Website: lowes
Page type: newsletter-management
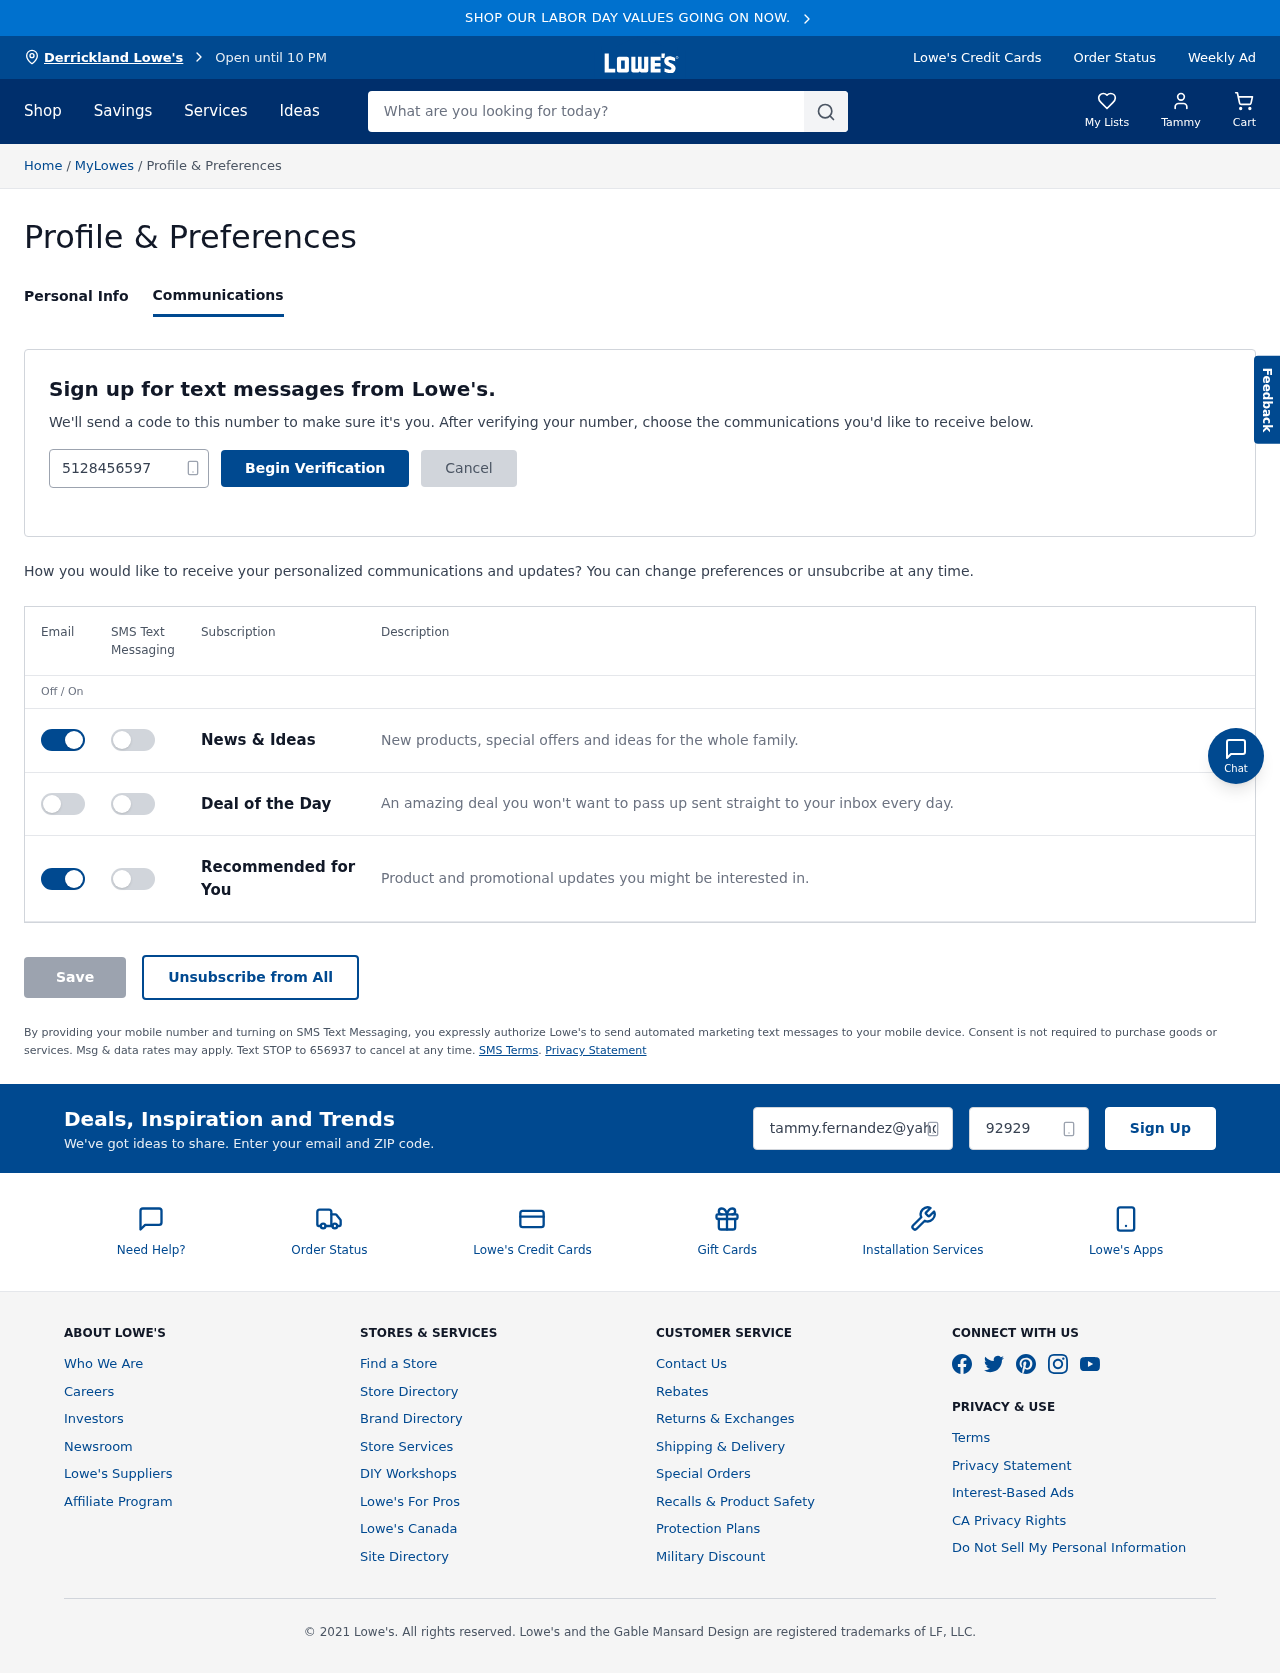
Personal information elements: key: PII_CITY
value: Derrickland Lowe's
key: PII_EMAIL
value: tammy.fernandez@yahoo.com
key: PII_FIRSTNAME
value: Tammy
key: PII_PHONE
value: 5128456597
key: PII_POSTCODE
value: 92929
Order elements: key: ORDER_NUM_ITEMS
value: Cart
Search elements: key: HEADER_SEARCH
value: What are you looking for today?